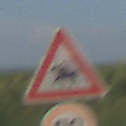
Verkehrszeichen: ReiterRechts
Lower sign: Geschwindigkeit70
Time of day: MorningAfternoon
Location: Outdoor (RoadRail)
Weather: Clear
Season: NotSpecified
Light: Natural